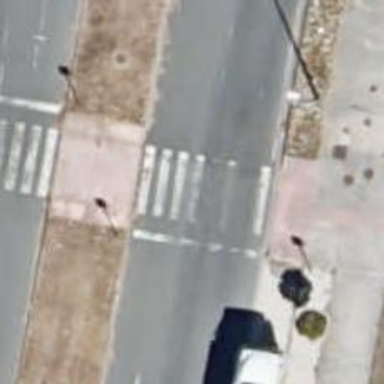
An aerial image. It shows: Uncontrolled road crossing.